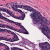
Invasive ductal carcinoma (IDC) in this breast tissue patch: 0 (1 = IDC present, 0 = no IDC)